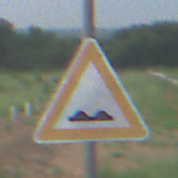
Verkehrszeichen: UnebeneFahrbahn
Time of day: SunriseSunset
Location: Outdoor (Nature)
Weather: PartlyCloudy
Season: NotSpecified
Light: Natural